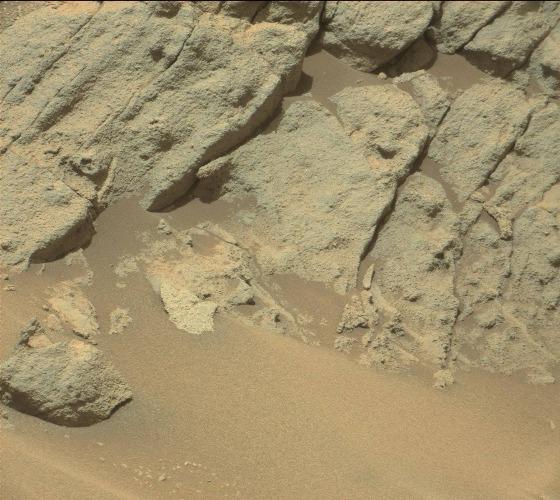
Terrain classes present: Bedrock, Gravel / Sand / Soil, Rock